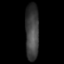
Tissue: skin
Cell type: Epithelial cells
Senescence score: 0.274
Nuclear area (px): 743
Mean DAPI intensity: 64.21